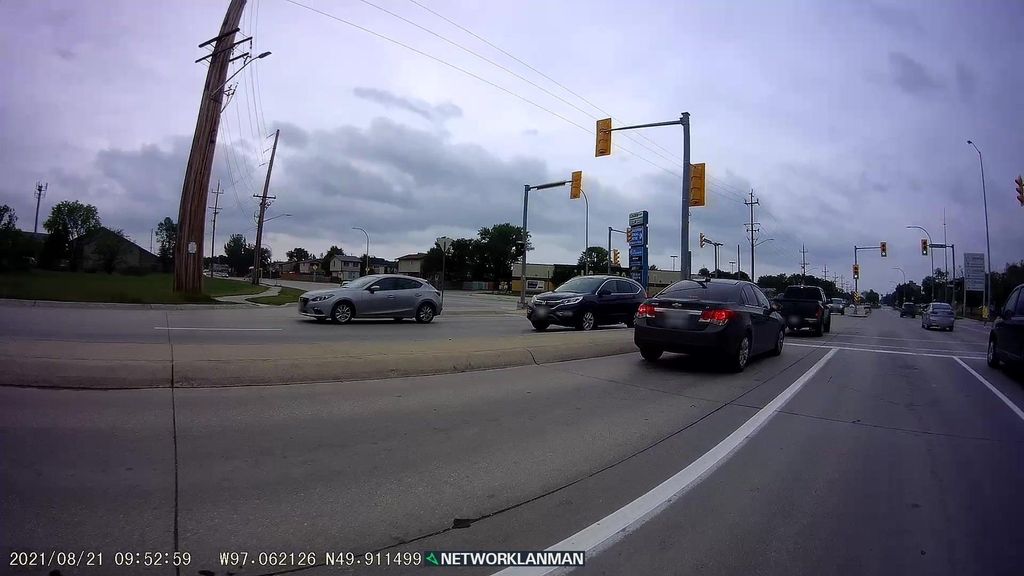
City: winnipeg